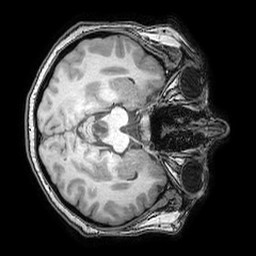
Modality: T1w
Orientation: axial
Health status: ill
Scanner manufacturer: philips
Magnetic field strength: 3 T
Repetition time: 0.007 s
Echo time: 0.0035 s